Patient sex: F
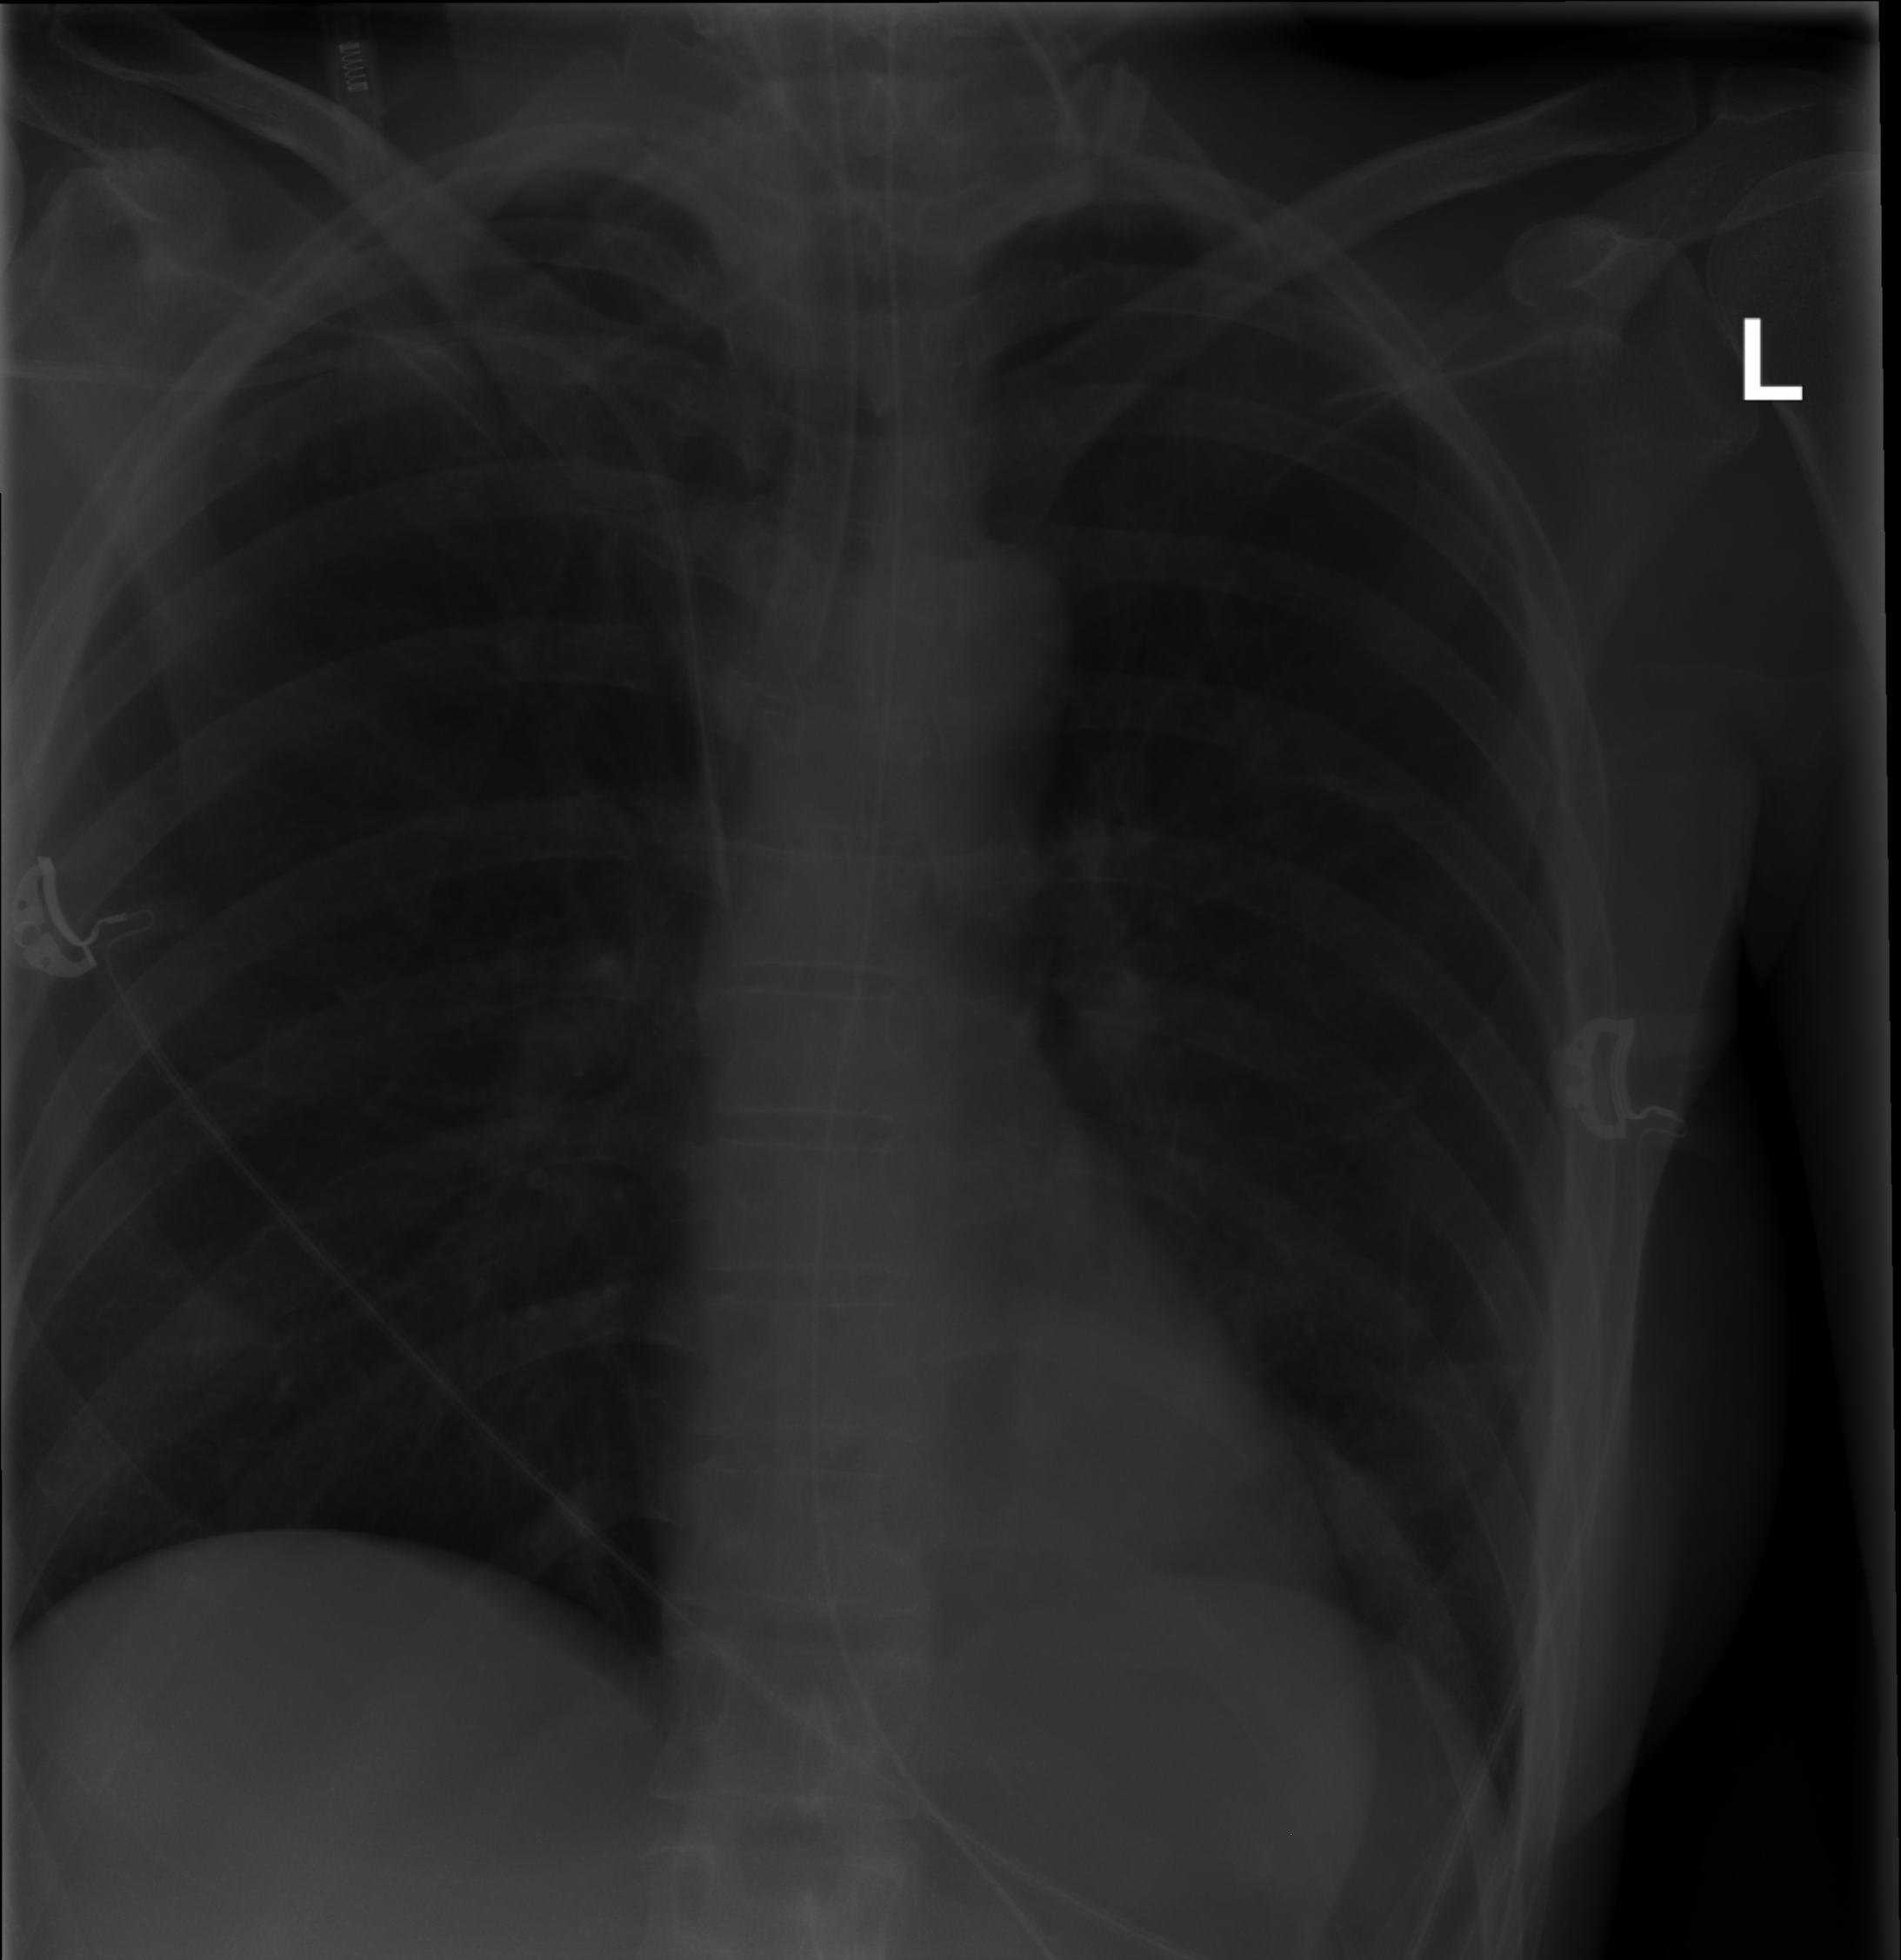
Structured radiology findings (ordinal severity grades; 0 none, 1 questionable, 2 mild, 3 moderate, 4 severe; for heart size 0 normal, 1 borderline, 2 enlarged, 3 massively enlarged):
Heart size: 0
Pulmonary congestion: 0
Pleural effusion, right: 0
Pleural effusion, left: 0
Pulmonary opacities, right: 0
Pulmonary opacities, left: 0
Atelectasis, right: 0
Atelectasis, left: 2